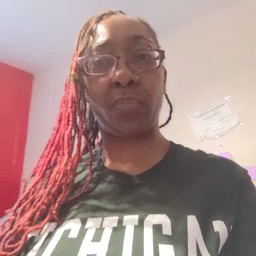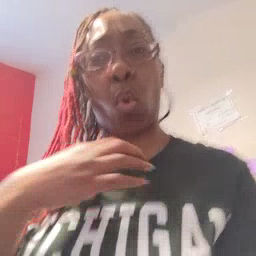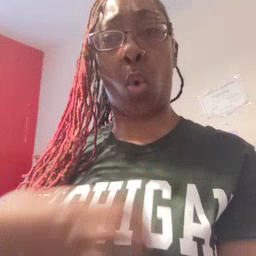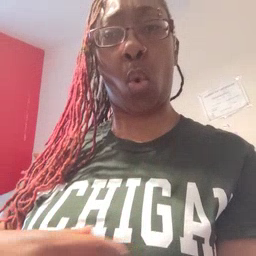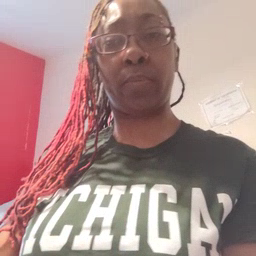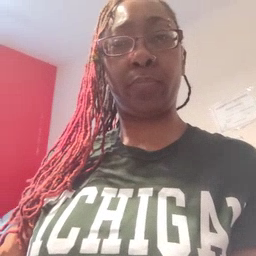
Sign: hungry